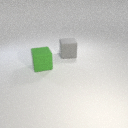
large gray rubber cube behind large green rubber cube